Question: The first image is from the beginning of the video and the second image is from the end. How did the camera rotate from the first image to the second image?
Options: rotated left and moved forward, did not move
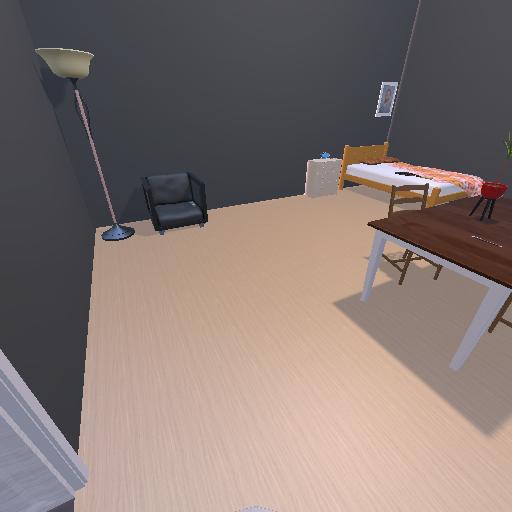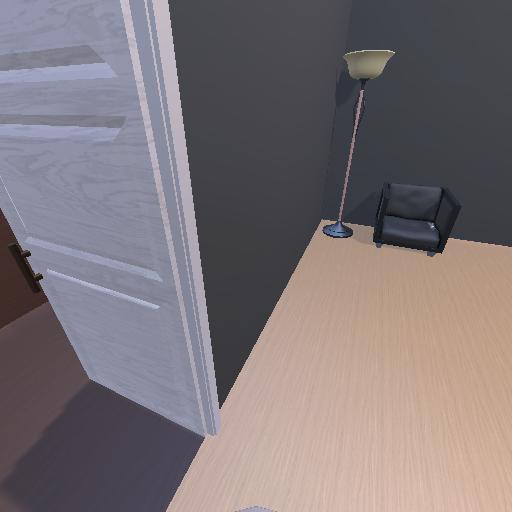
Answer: rotated left and moved forward